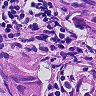
Metastatic tissue present: yes